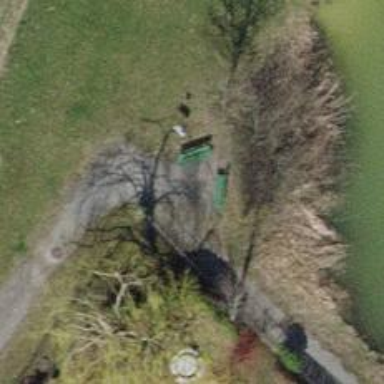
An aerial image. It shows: Bench for seating.